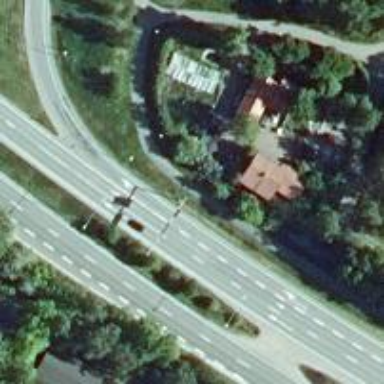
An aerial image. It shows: Motorway junction.